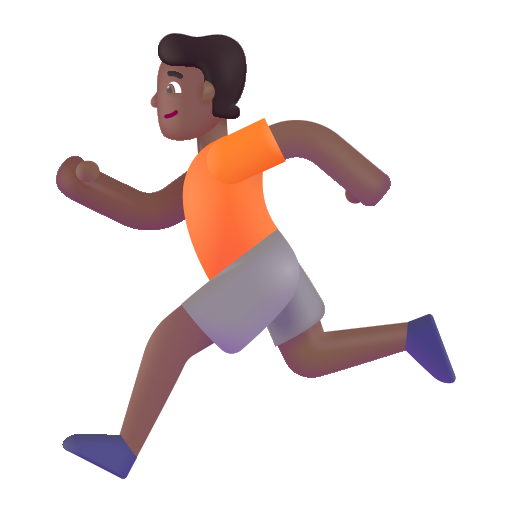
person running color  dark